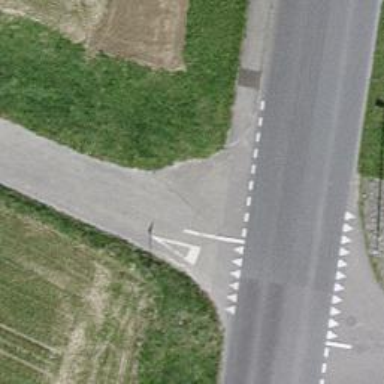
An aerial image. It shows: Road with "give way" sign.